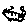
Label: cat